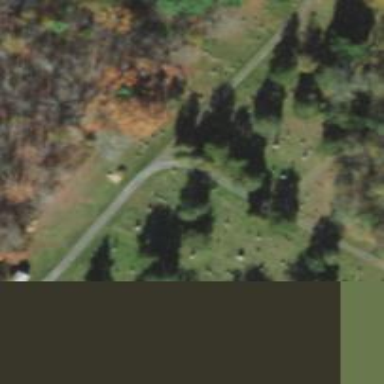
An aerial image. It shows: Cemetery.